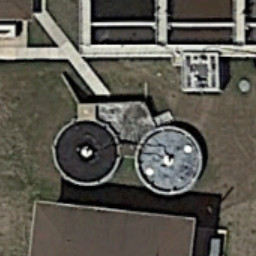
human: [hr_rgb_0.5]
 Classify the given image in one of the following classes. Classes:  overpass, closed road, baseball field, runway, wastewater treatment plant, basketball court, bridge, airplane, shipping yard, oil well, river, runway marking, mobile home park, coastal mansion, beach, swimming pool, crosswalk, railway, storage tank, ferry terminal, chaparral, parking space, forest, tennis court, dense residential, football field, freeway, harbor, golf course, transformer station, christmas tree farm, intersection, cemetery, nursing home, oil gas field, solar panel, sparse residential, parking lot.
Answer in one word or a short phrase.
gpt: wastewater treatment plant